Interaction volume radius: 5 \u00c5
Interaction volume height: 35 \u00c5
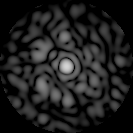
Disorder parameter: 0.7629